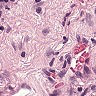
Metastatic tissue present: no